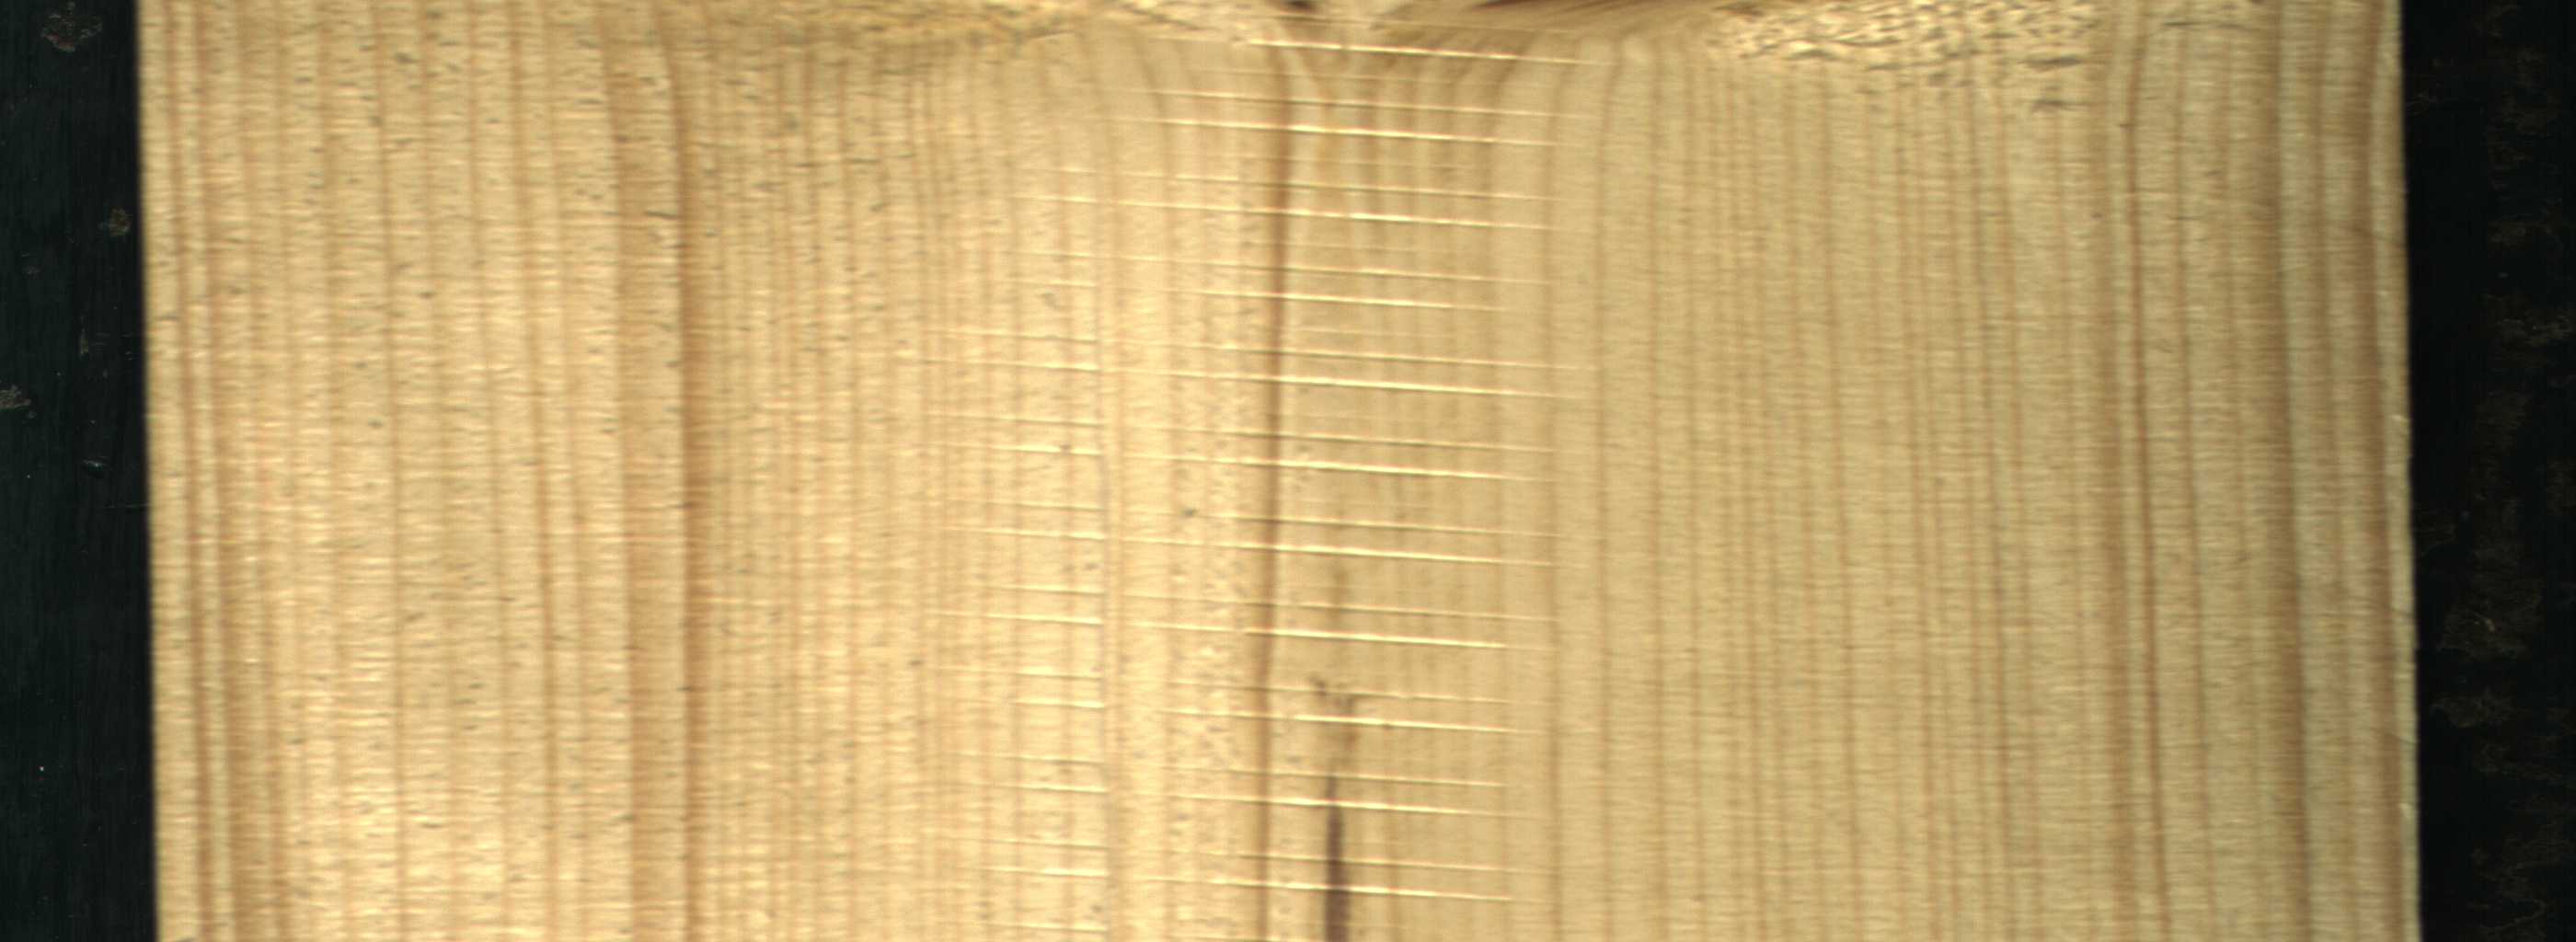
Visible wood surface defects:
Marrow
Live_Knot
Live_Knot